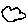
Label: cloud